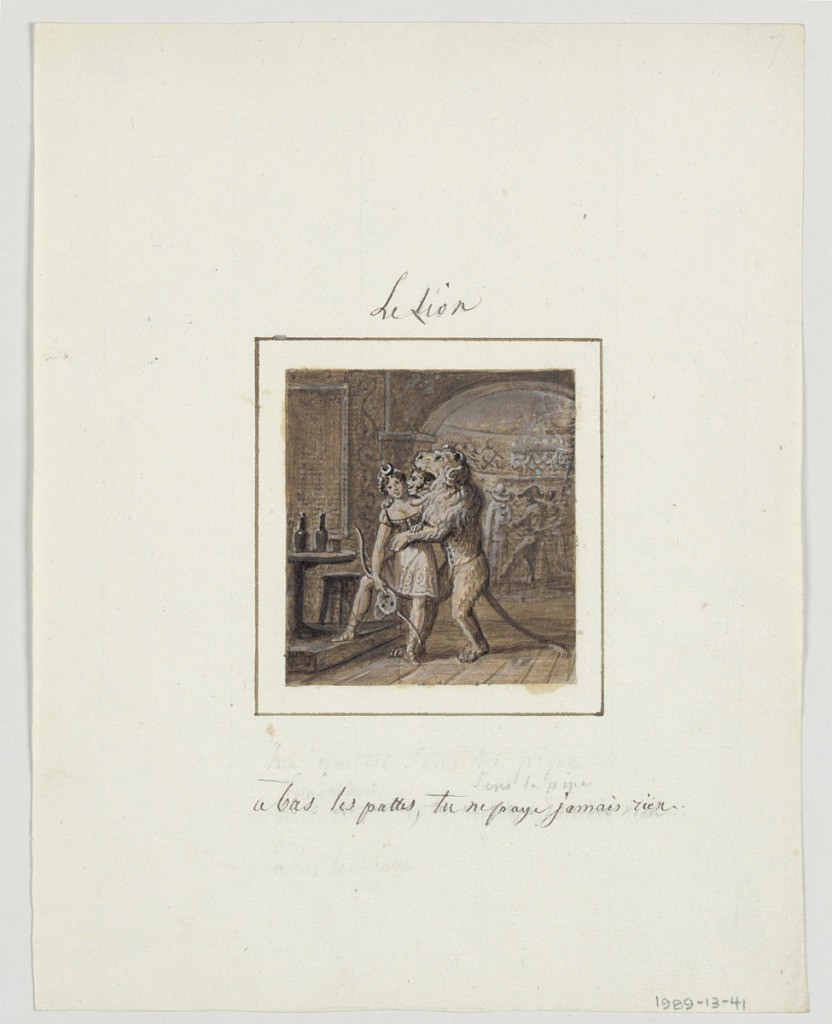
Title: Design for a Painted Porcelain Plate, Le Lion (Leo) from the Le Zodiaque Travesti (The Farcical Zodiac) Service
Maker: Jean Charles Develly, French, 1783 - 1849
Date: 1824
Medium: Pen and brown, black ink, brush and brown, black wash, pink, tan watercolor, white gouache, red crayon, graphite on cream laid paper mounted on cream laid paper, bordered in pen and brown ink
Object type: Drawing
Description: Design for a painted porcelain plate, square format. Scene at a masquerade party in a bar.  Figure of a man dressed in a lion's costume, center forground, has his arms around a young woman dressed as Diana who he appears to be kissing.  She wears a crescent crown and holds a bow.  She tells him to "take his paws off of her." She has her right foot planted on a platform upon which is a table with two wine bottles and a stool, left middleground.  Behind an arched opening, right background, there are two costumed figures who appear to be dancing.